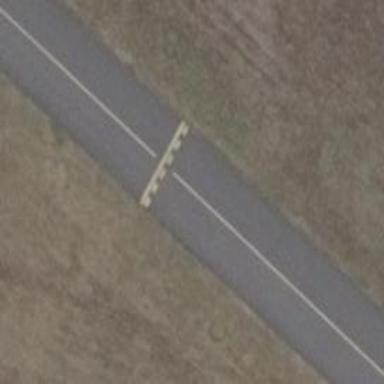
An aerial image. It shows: Runway holding position.